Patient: sex F, age 62
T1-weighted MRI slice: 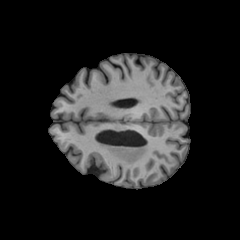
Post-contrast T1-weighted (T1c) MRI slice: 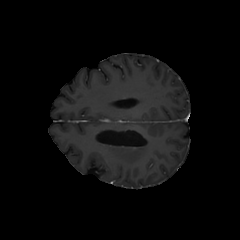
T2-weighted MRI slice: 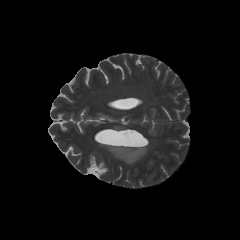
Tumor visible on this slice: yes
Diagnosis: Glioblastoma, IDH-wildtype
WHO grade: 4